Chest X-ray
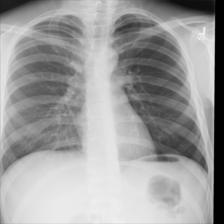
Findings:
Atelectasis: negative
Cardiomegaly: negative
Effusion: negative
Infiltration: negative
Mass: negative
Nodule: negative
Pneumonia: negative
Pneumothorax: negative
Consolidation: negative
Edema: negative
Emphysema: negative
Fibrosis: negative
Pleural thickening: negative
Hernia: negative